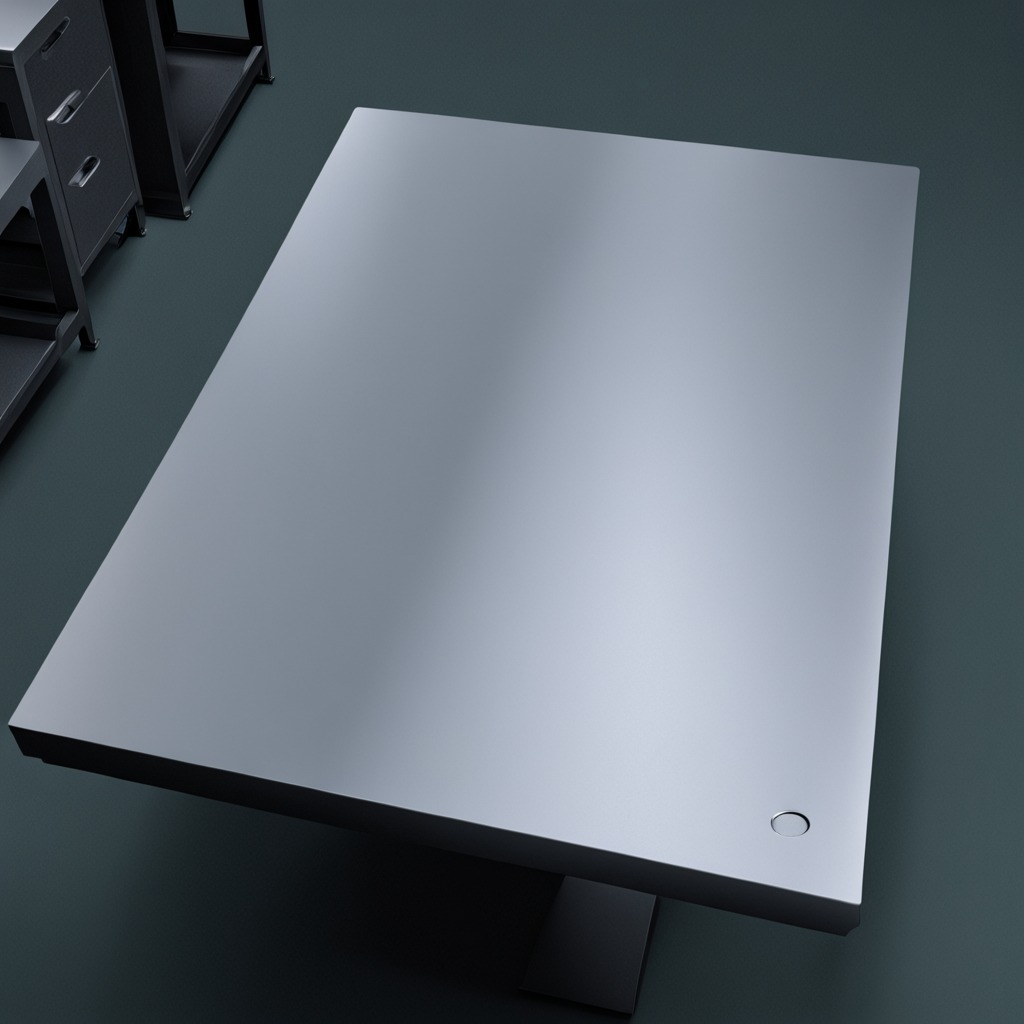
A flat metal washer is lying on the tabletop in the basement in the evening.